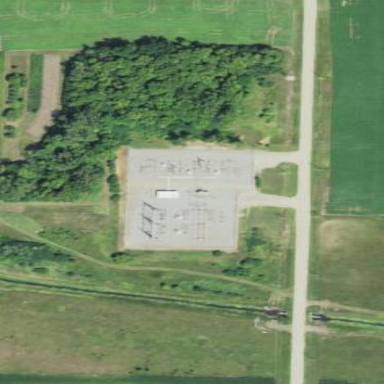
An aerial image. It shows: Fence surrounds transmission level power substation.